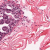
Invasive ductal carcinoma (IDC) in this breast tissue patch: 0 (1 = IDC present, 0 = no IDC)